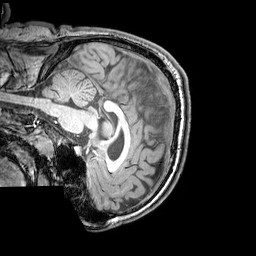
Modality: T1w
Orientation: sagittal
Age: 24
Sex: male
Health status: healthy
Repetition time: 0.081 s
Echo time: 0.037 s